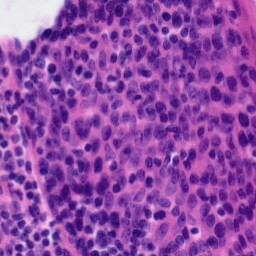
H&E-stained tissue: Tonsil